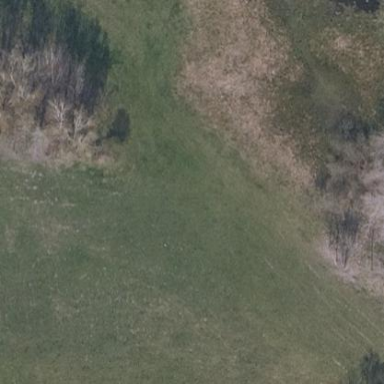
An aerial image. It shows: Beautiful meadow.